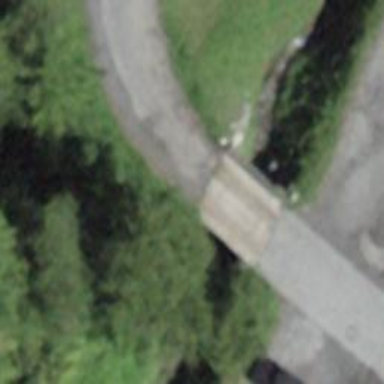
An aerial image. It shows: Track road going over bridge with grade1 tracktype.